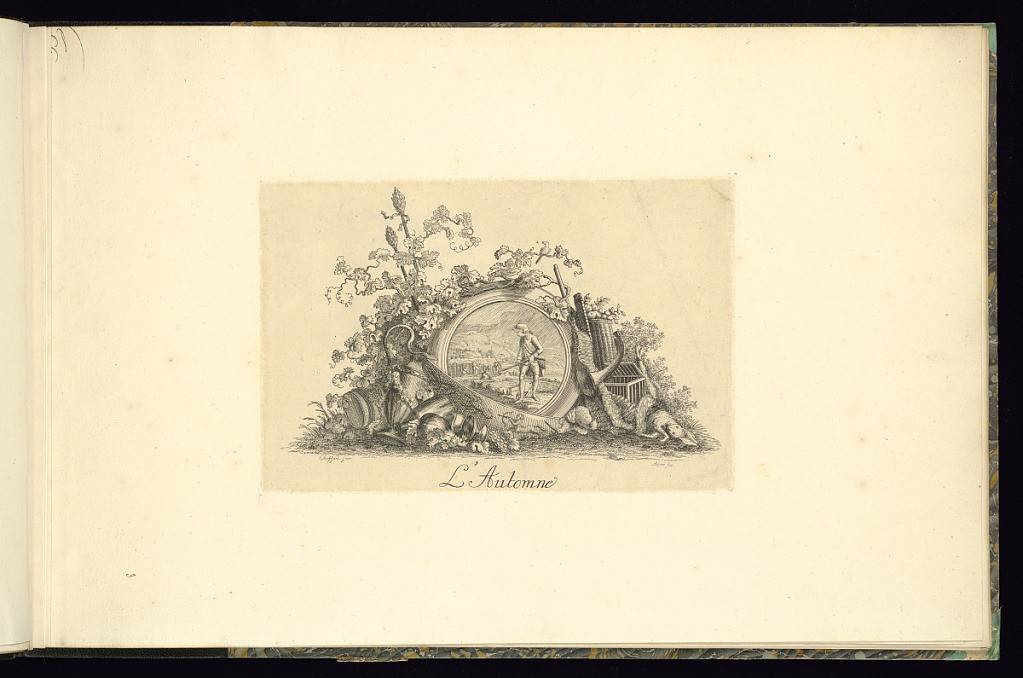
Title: L’Automne
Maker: Pierre-Philippe Choffard, French, 1730–1809
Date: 1769–75
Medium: Etching on paper
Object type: Print
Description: Headpiece for an edition of Les Saisons, Poëme by Charles-François Saint-Lambert. The headpiece represents the season of autumn (fall). A roundel in the center illustrating a young man hunting, holding a gun with a dog at his feet, figures in the background within a landscape. The roundel or medallion is framed by an overlapping frieze with zodiac signs (Libra, Scorpio, and Sagittarius), vine leaves, foliate branches, grass, trees, baskets of fruit, gun, hunting horn, hunting net, jug or ewer, bottle, goblet (glass), barrel, dead bird and dead rabbit or hare. The plate is titled and signed.